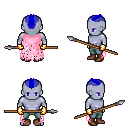
a pixel art fantasy rpg character, male body template, dark elf, purple skin, pink tattered cape, teal pants, blue short mohawk hairstyle, gold gloves, brown shoes, spear, four views (front, back, left, right), 2x2 character sprite sheet, small pixel art, hard edges, no anti-aliasing